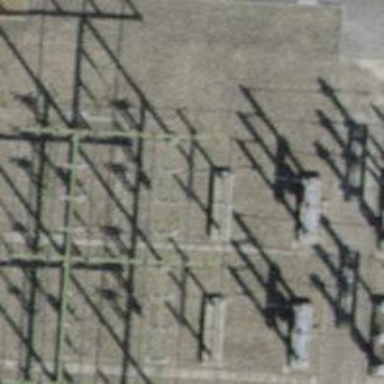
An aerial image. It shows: Insulator used in power systems.